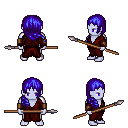
a pixel art fantasy rpg character, male body template, dark elf, purple skin, red robe, teal pants, blue right-swept hairstyle, leather bracers, spear, four views (front, back, left, right), 2x2 character sprite sheet, small pixel art, hard edges, no anti-aliasing